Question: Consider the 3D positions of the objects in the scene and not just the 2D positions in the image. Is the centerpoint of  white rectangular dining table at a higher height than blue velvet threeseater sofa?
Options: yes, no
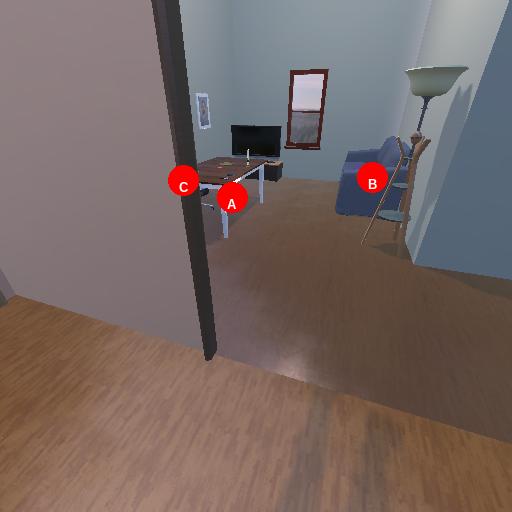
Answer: yes